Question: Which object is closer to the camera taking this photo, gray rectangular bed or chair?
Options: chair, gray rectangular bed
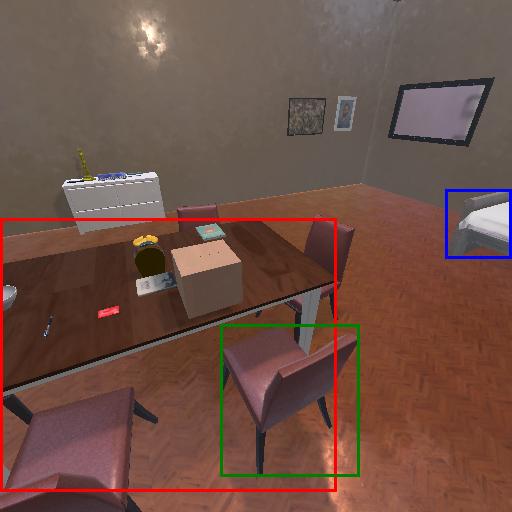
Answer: chair